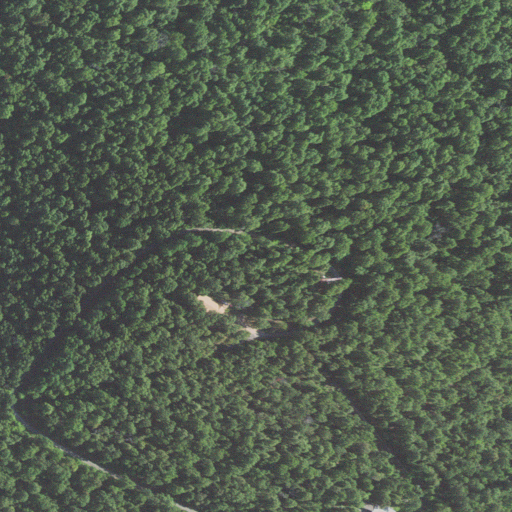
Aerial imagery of mountain in Arkansas named Wallace Knob containing deciduous forest and open development